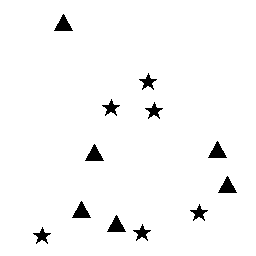
Squares: 0
Triangles: 6
Stars: 6
Total shapes: 12